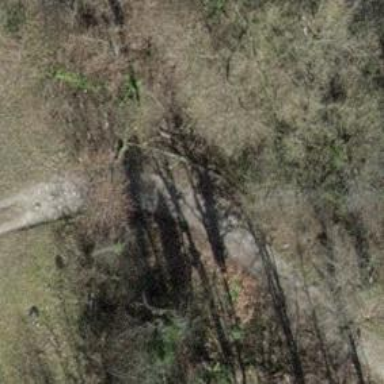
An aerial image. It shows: Grassy path.